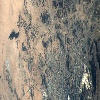
Label: land